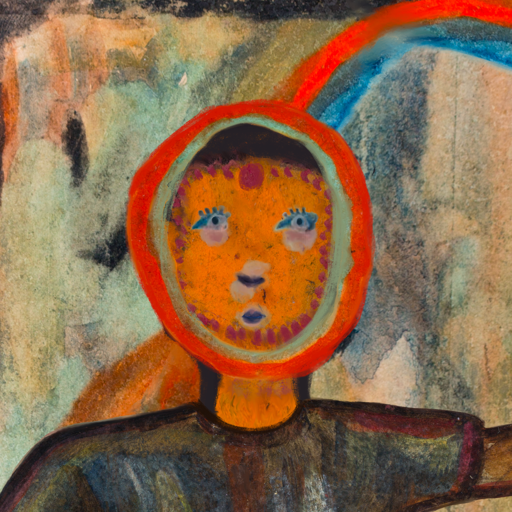
Background: Childish, Head And Neck Front: Doll, Face Front: Hill_Girl, Bust: Mosgoul, Hair Front: Sisters, Head Accessory: Blank, Second Necklace: Blank, Necklace: Blank, Baby: Blank